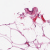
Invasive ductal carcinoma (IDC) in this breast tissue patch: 0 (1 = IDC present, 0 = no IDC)